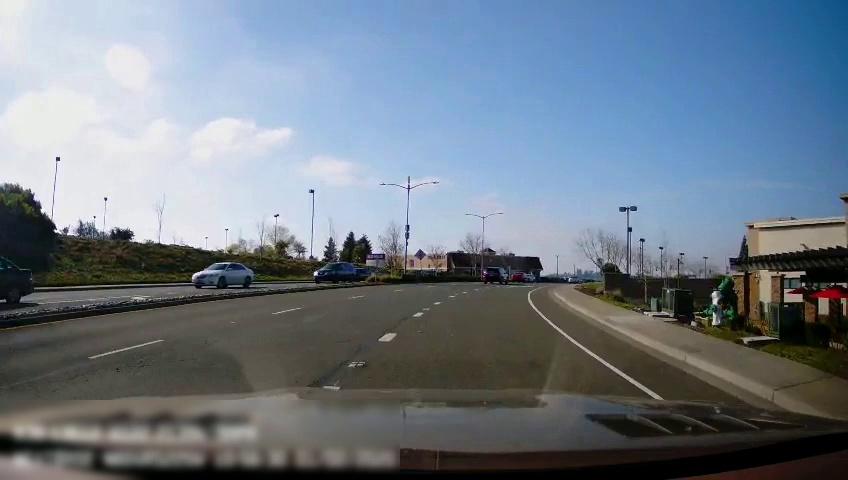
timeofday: Day
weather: Sunny
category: Drivable Space
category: Drivable Space
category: Vehicles | SUV
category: Vehicles | Car
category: Vehicles | SUV
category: Vehicles | Car
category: Vehicles | Car
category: Vehicles | SUV
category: Vehicles | Car
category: Lanes | Current Lane
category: Lanes | Alternate Lane
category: Lanes | Current Lane